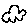
Label: cloud